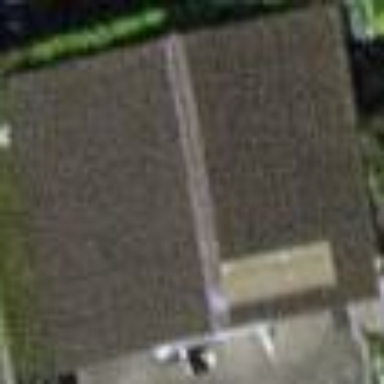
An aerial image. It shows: Carport building.